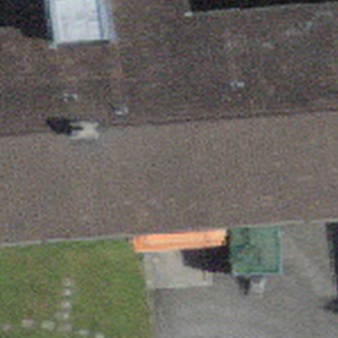
Label: other